Field crop: tomato
Growth stage: 1
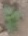
Species: solanum